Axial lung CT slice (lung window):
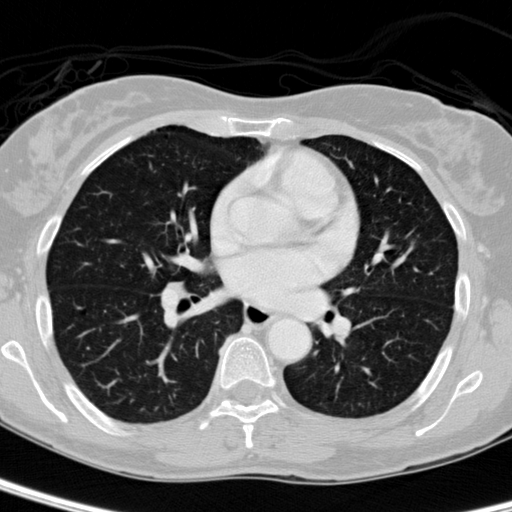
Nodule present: no